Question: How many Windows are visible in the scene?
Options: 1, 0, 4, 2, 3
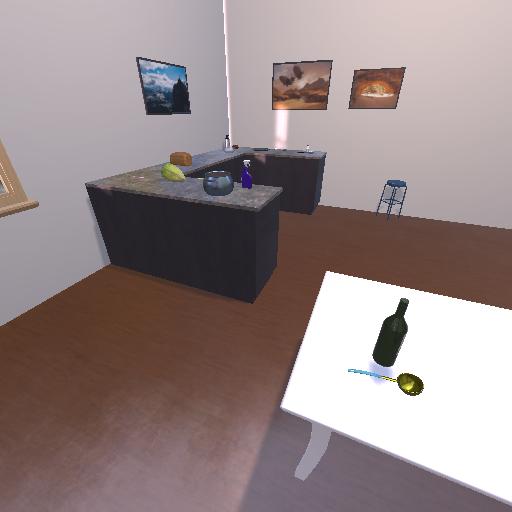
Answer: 1